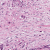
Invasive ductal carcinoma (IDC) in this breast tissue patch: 1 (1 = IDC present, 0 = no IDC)